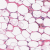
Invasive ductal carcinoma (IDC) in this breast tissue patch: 0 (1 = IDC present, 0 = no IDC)